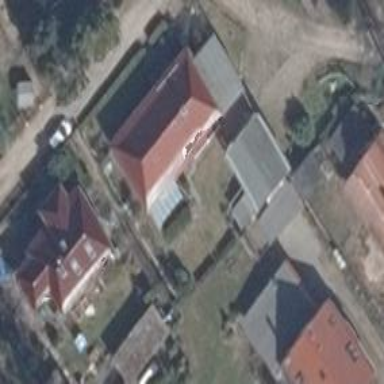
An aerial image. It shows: Beautiful white house with hipped roof. The roof is painted in vibrant red color.